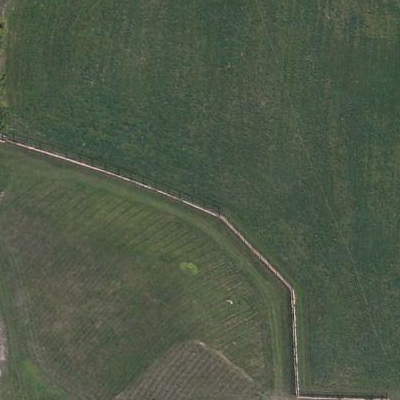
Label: aGrass